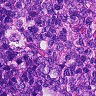
Metastatic tissue present: no